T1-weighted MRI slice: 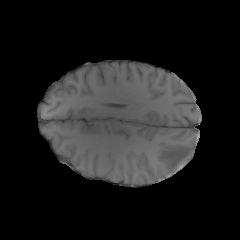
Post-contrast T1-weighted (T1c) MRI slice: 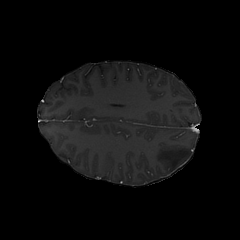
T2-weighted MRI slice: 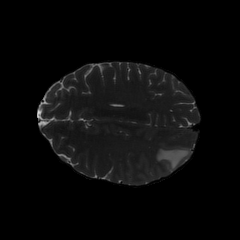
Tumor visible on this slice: yes